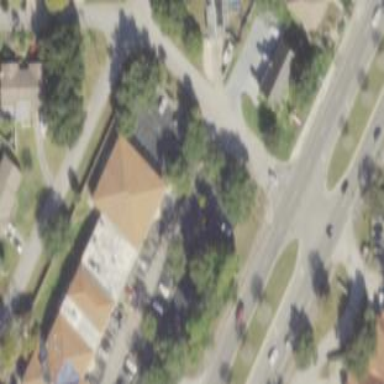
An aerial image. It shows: Commercial building.